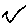
Label: zigzag